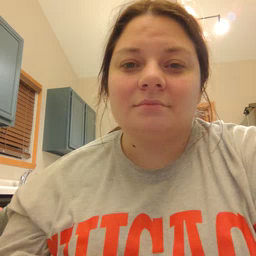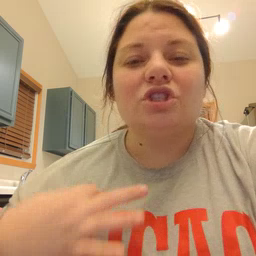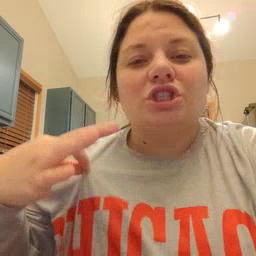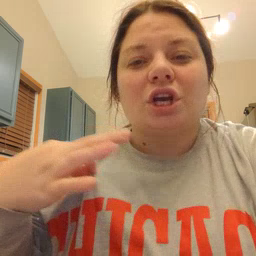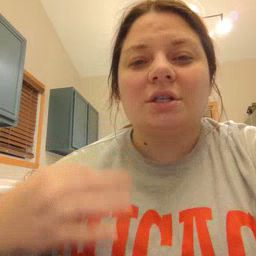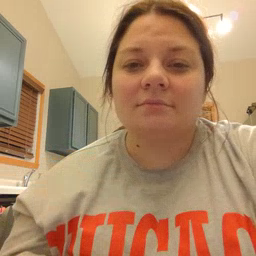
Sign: shirt